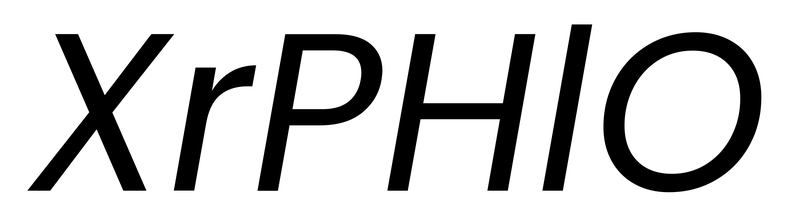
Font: Poppins-Italic